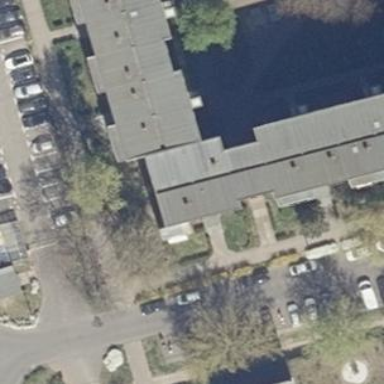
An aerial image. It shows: Apartment building with flat roof.